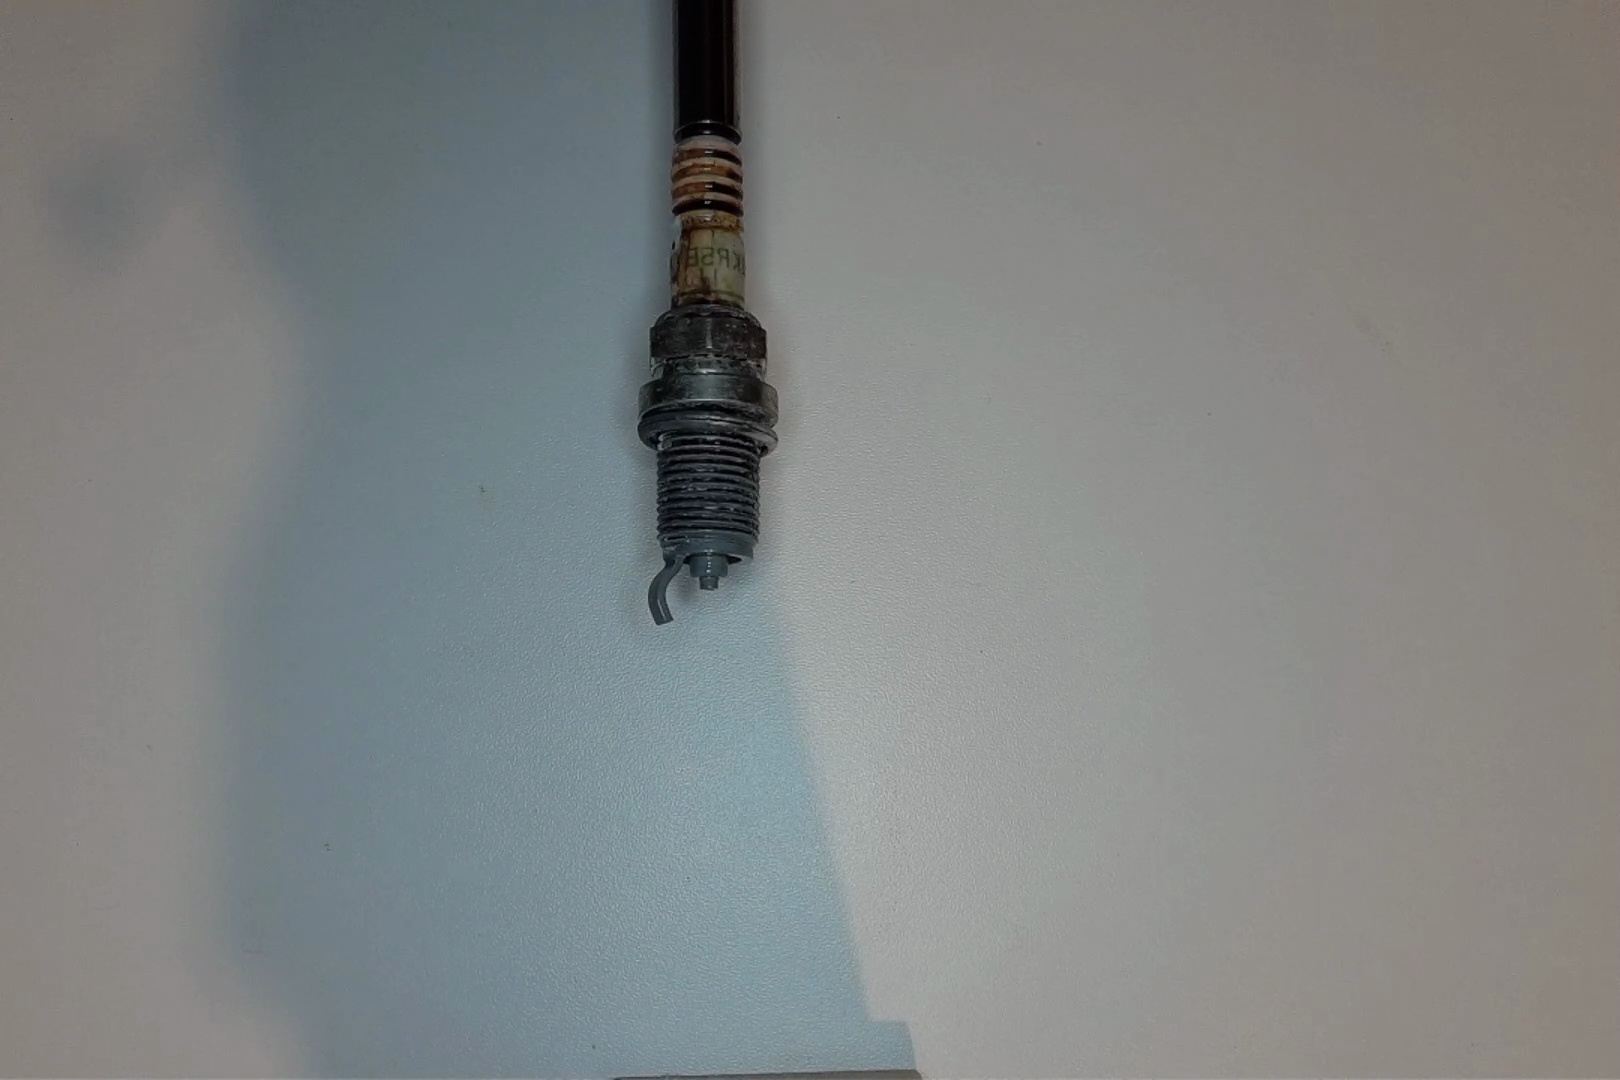
Label: anomaly